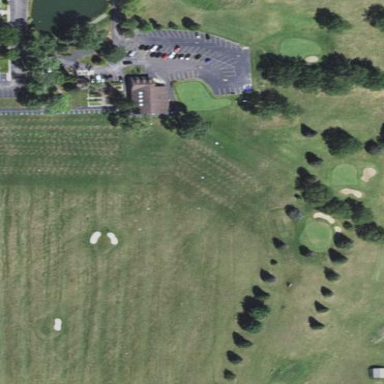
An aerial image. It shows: Golf course.